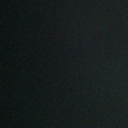
Screen state: off